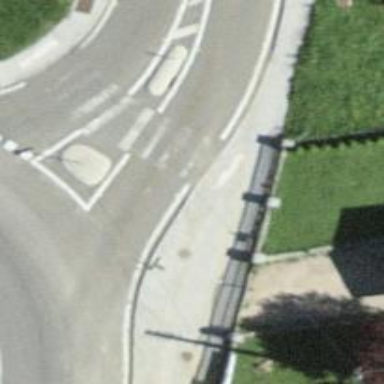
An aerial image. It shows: Marked road crossing.